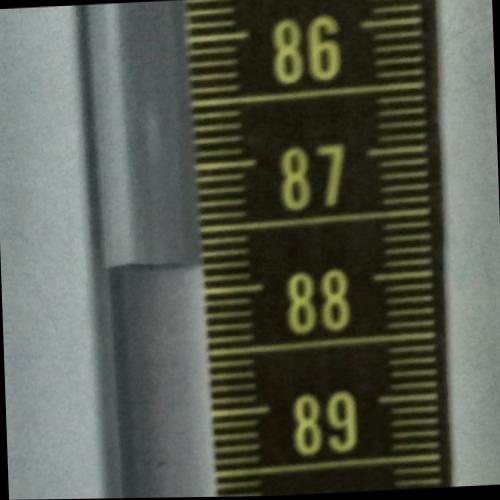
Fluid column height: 87.8 cm